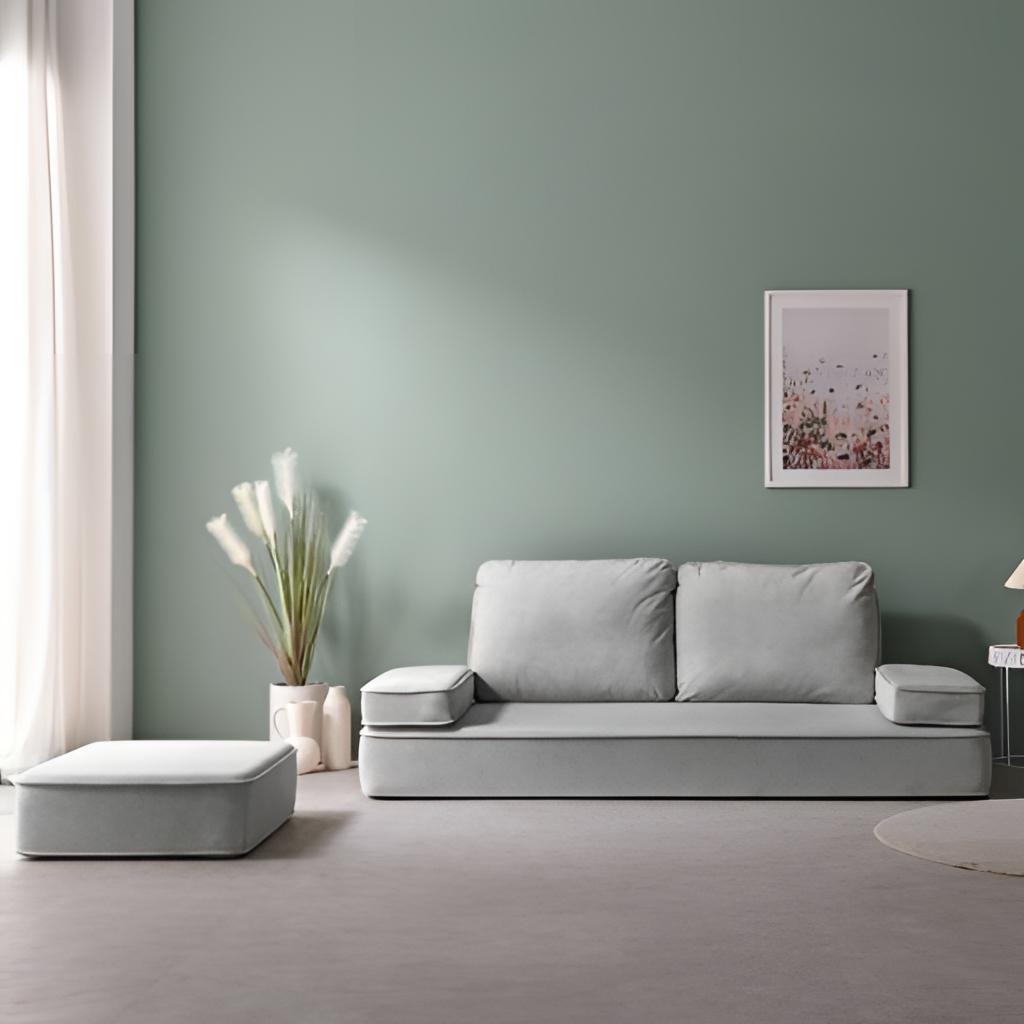
living room, fabric sofa, carpet flooring, with plain pattern, minimalist, green paint wallpaper, with solid pattern